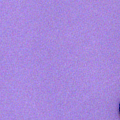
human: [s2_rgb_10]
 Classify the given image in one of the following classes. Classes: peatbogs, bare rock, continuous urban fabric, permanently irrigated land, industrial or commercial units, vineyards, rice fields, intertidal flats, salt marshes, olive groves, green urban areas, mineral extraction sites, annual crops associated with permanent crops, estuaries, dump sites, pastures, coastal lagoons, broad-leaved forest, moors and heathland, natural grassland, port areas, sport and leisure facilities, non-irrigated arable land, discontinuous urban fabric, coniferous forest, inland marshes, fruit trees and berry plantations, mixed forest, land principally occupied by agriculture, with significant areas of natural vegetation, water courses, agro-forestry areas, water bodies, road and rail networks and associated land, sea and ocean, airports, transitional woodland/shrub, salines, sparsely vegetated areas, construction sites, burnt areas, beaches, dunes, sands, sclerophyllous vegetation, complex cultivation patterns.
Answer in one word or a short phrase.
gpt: water bodies